Interaction volume radius: 5 \u00c5
Interaction volume height: 20 \u00c5
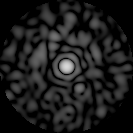
Disorder parameter: 0.8382